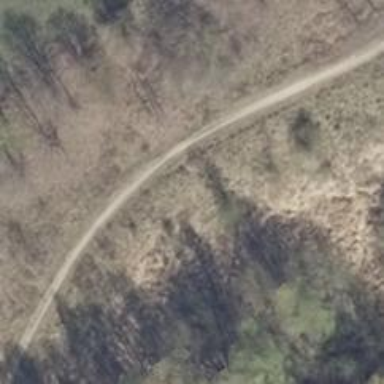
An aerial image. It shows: Path.